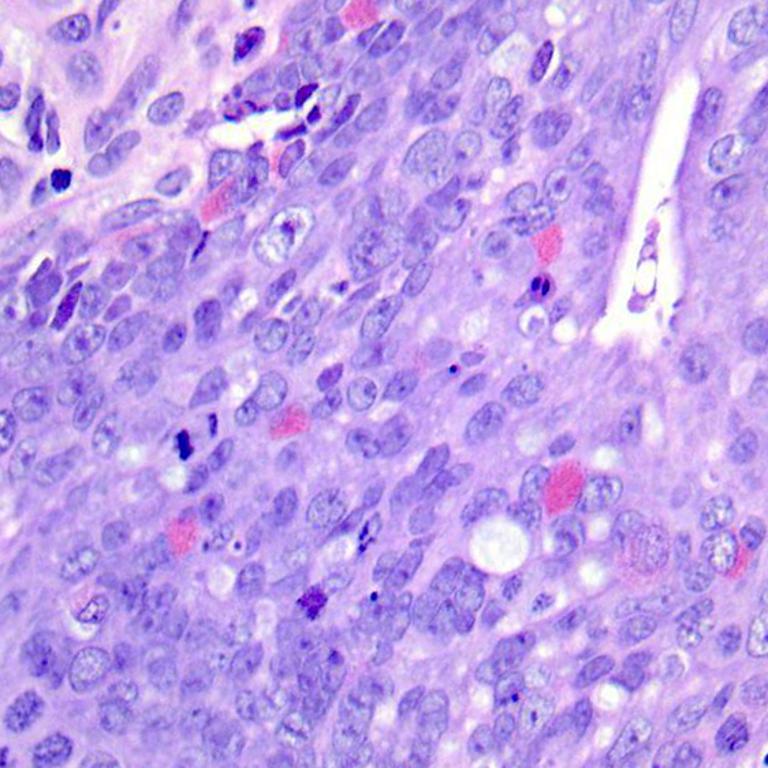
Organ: colon
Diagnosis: adenocarcinomas